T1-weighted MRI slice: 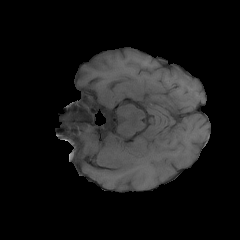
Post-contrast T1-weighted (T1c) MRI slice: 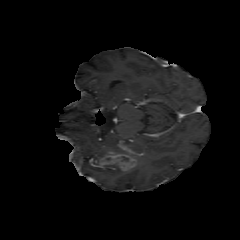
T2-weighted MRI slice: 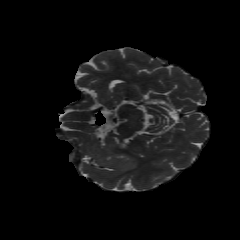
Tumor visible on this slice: yes